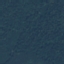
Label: Forest